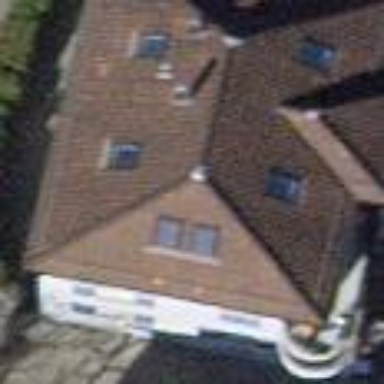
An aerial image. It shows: Hipped roof on apartment building.